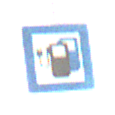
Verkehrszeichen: LadestationFuerElektrofahrzeuge
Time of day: SunriseSunset
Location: Outdoor (Suburban)
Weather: PartlyCloudy
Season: NotSpecified
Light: Natural